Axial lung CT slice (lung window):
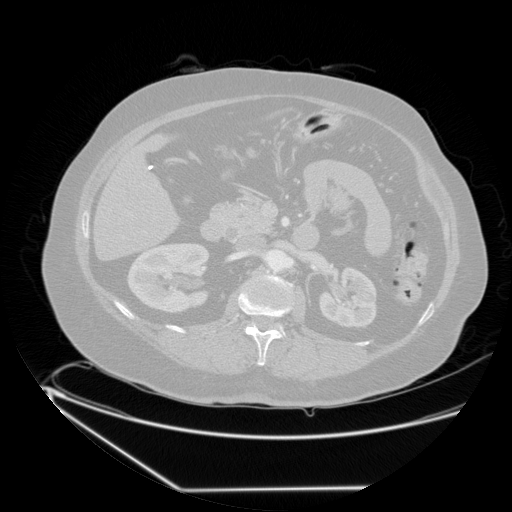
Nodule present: no